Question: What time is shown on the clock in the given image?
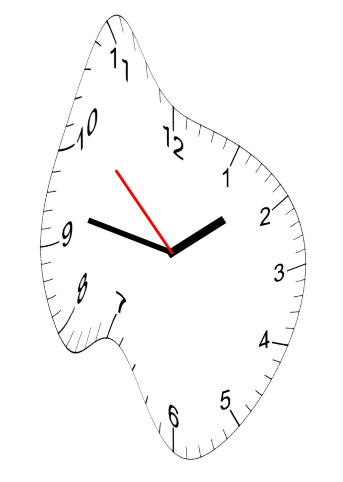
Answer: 01:46:52